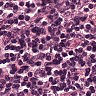
Metastatic tissue present: no